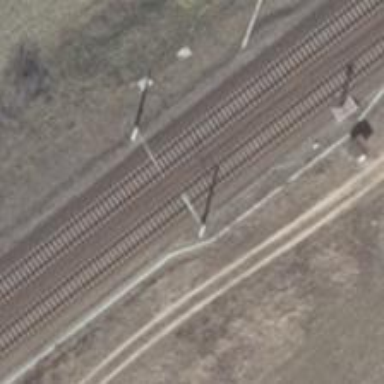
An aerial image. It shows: Milestone along the railway with catenary mast.